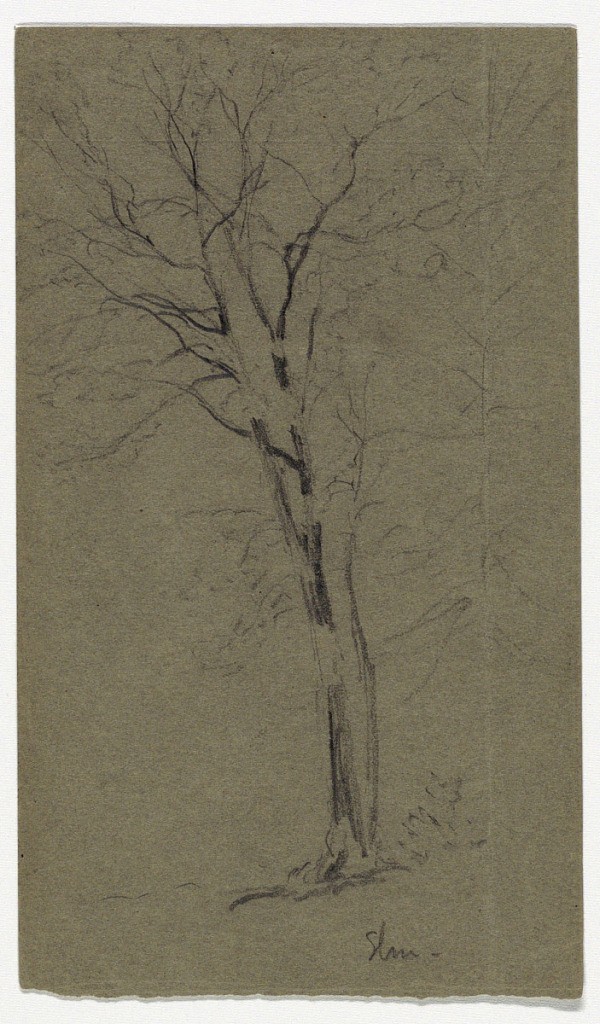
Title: Study of an Elm
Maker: Daniel Huntington, American, 1816–1906
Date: ca. 1855
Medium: Graphite on grey paper
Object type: Drawing
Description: Sketch of a tall elm tree, center.